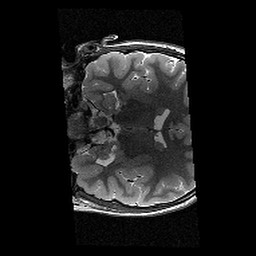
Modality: T2w
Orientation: coronal
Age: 11
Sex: female
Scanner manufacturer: siemens
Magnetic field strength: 3 T
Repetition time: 9.23 s
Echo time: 0.067 s